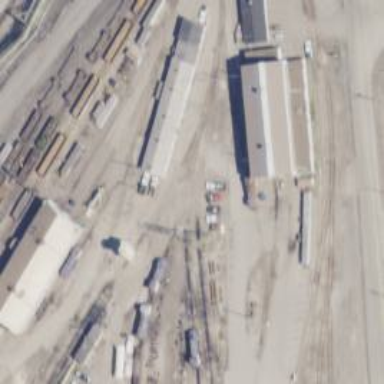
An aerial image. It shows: Rail spur service.